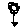
Label: flower